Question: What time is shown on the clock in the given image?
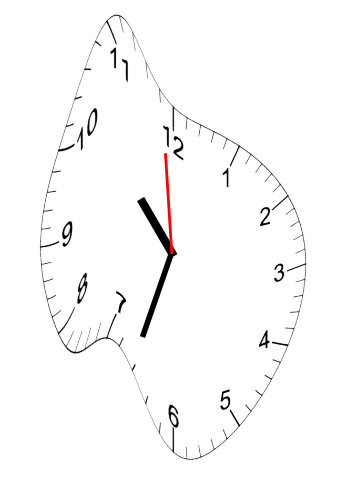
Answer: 10:32:59